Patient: sex F, age 31
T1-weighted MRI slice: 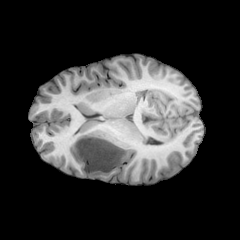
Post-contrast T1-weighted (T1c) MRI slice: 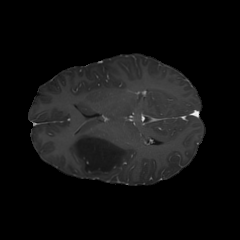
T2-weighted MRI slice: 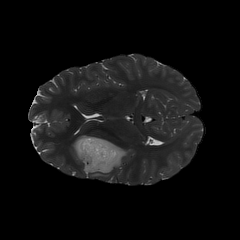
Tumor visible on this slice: yes
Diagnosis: Astrocytoma, IDH-mutant
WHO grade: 2